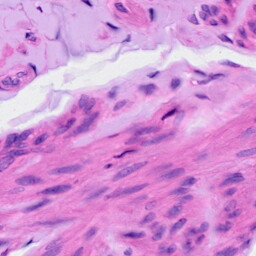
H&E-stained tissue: Ovarian